Field crop: maize
Growth stage: 2
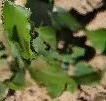
Species: maize